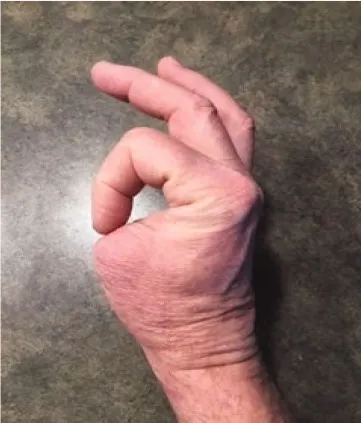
(a,b) Images taken after the third surgery in 2018 showing final functional ability.
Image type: medical_photograph (skin_photograph)